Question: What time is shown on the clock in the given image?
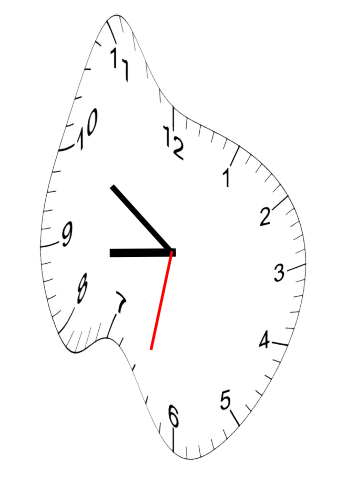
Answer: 08:50:32